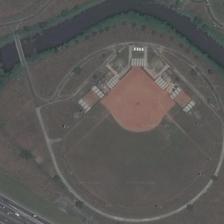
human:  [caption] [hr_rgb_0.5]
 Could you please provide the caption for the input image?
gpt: a large playground is surrounded by a fan-shaped river .

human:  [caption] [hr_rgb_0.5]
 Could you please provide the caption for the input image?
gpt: a baseball field is next to a river with a bridge .

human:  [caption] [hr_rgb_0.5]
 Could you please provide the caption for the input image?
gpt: in this round site near the river, we can see a baseball field which is surrounded by several buildings .

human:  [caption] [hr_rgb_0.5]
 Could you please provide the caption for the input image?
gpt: a baseball field is surrounded by a road and a river .

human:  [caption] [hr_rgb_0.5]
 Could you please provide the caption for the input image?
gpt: a baseball field is next to a river .